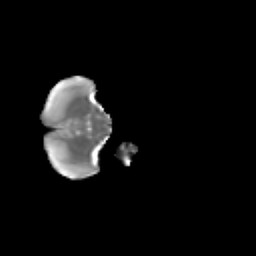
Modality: T2w
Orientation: axial
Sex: female
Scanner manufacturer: siemens
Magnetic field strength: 3 T
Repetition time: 5 s
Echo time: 0.071 s